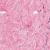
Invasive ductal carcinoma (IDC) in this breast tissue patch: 0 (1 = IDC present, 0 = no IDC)